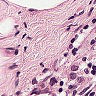
Metastatic tissue present: no